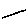
Label: line